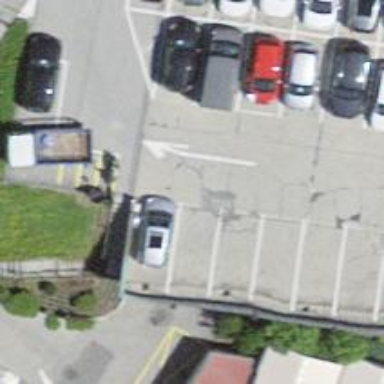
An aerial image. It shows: Charging station.